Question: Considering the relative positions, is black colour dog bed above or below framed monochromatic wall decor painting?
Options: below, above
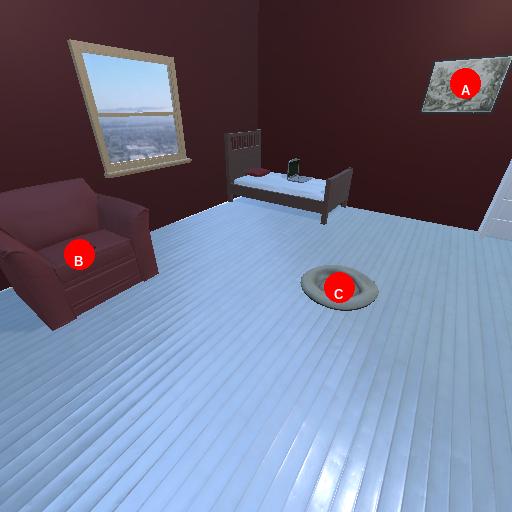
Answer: below